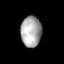
Tissue: lung
Cell type: Endothelial cells
Senescence score: 0.5653
Nuclear area (px): 622
Mean DAPI intensity: 168.391